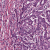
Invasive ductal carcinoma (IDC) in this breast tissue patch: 1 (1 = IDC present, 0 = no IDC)